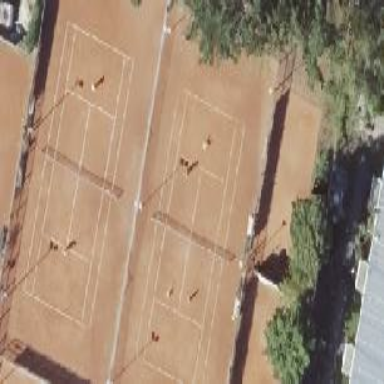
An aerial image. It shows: Clay tennis court on the leisure land pitch.